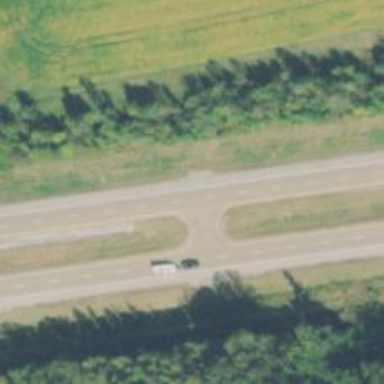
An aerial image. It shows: Asphalt trunk link road.